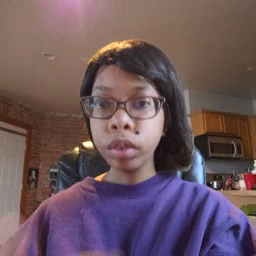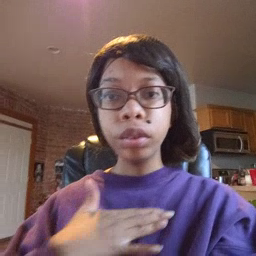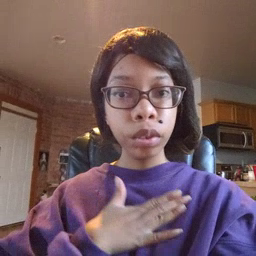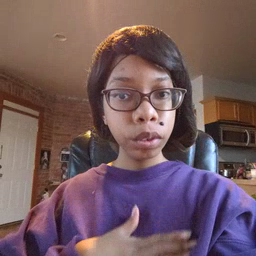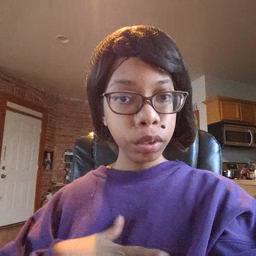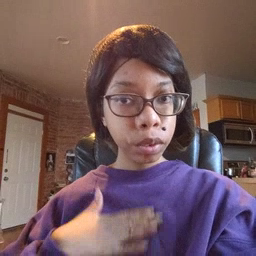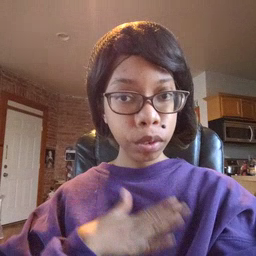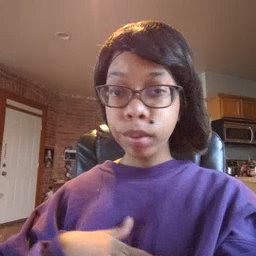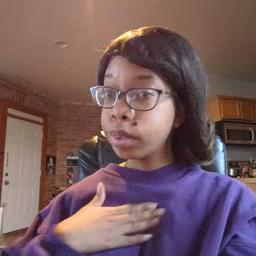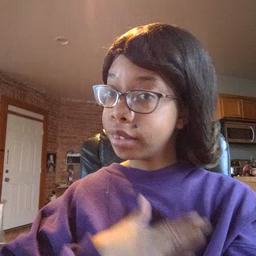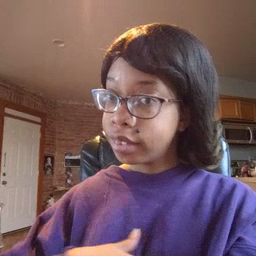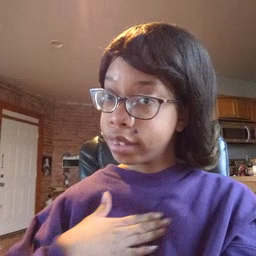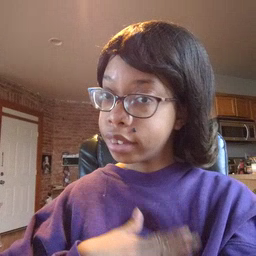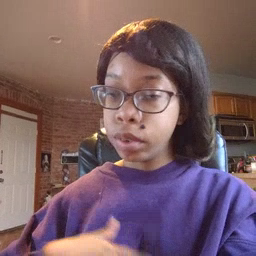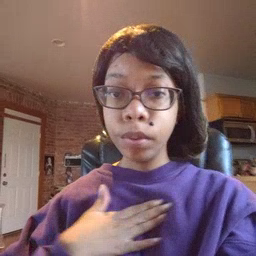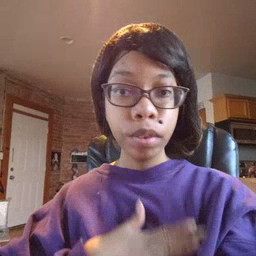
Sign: please